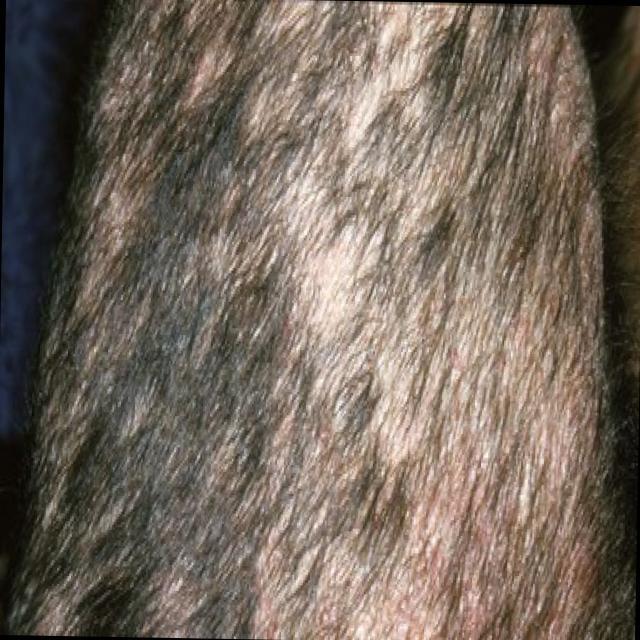
Canine hypersensitivity reaction — allergic skin response with urticaria, erythema, pruritus, and angioedema. May be food, environmental, or flea allergy related.